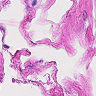
Metastatic tissue present: no